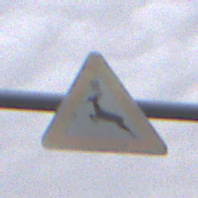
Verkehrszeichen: WildwechselRechts
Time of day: Midday
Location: Outdoor (Suburban)
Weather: Overcast
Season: NotSpecified
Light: Natural